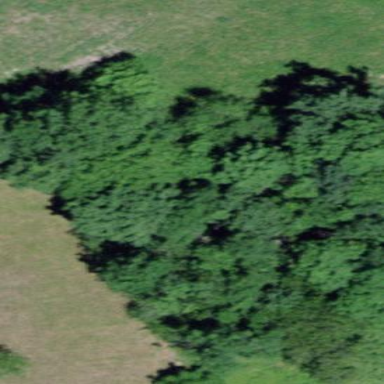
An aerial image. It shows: Forest area.